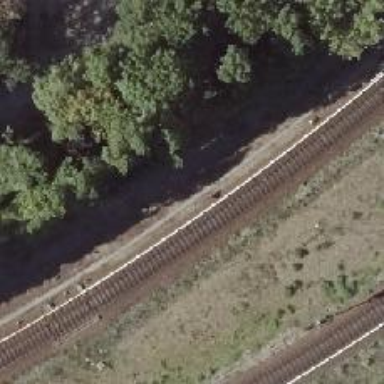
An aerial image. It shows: Railway signal.